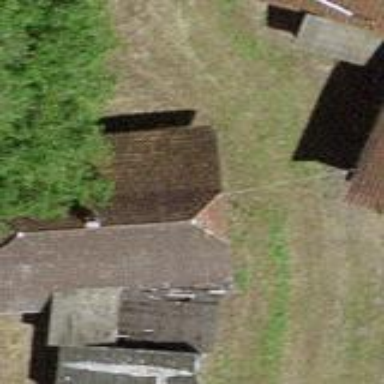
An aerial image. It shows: Barn.